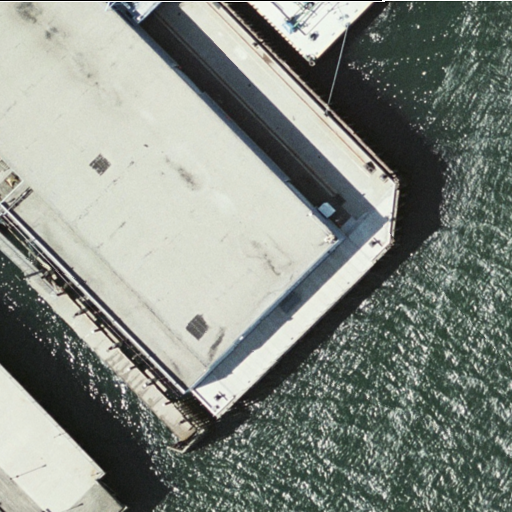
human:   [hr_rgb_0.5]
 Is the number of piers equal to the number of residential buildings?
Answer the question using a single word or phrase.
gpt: yes

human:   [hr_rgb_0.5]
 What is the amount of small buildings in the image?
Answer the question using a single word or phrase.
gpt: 0

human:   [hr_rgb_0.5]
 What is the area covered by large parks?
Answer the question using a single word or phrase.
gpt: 0m2

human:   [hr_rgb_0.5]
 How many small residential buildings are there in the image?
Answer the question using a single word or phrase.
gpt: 0

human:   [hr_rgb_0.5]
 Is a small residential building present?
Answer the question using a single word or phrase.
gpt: no

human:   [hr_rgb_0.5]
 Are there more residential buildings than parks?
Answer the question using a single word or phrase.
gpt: no

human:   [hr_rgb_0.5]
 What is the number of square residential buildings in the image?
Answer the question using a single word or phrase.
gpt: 0

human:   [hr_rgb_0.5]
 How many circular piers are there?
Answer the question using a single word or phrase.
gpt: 0

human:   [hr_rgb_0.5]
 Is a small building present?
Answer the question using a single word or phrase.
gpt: no

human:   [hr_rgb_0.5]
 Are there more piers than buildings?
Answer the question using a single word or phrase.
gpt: no

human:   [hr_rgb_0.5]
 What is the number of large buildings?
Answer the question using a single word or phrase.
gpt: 1

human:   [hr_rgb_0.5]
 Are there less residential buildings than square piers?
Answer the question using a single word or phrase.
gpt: no

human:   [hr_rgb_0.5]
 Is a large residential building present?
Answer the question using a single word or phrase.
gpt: yes

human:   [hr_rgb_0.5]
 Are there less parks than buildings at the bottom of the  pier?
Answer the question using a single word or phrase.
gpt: no

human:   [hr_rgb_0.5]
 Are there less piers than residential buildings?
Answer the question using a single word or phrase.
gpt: no

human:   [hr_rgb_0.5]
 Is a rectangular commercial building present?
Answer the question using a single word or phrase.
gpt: no

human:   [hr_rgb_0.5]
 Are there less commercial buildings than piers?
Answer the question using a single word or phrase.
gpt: yes

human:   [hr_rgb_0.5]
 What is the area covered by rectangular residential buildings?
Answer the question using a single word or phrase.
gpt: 0m2

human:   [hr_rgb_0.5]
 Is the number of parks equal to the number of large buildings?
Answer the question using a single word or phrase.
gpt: yes

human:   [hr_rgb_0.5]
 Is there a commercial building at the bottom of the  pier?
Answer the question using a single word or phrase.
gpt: no

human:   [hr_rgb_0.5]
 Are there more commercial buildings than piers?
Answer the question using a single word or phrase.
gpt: no

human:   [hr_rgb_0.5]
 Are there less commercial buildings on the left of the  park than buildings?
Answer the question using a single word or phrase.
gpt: yes

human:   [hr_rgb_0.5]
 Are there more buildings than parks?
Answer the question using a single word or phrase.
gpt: no

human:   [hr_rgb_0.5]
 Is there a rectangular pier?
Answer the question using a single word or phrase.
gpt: yes

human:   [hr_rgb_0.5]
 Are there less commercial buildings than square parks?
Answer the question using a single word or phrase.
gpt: no

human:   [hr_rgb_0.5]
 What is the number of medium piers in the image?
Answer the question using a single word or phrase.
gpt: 1

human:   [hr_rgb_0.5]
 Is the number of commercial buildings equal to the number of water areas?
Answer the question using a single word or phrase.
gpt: yes

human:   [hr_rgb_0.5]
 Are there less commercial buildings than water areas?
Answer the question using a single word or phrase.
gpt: no

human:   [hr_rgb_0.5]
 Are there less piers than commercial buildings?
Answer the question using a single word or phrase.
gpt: no

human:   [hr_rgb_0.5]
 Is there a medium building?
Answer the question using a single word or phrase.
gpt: no

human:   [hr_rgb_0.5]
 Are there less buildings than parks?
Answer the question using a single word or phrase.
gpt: no

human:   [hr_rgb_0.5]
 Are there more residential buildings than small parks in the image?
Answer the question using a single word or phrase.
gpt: yes

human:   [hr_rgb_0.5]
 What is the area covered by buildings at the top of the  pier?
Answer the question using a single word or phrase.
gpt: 3369m2

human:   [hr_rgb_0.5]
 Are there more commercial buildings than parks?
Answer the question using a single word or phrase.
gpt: no

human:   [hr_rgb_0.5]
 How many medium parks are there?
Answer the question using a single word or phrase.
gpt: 1

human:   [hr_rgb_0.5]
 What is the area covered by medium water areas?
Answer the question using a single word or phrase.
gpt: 0m2